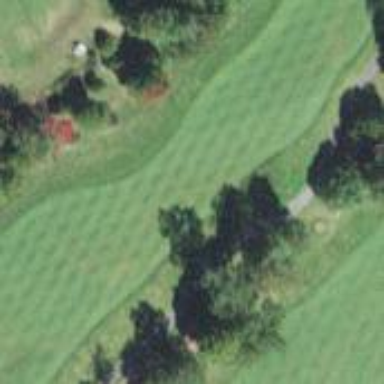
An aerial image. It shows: Grassy area designated as driving range for golf.